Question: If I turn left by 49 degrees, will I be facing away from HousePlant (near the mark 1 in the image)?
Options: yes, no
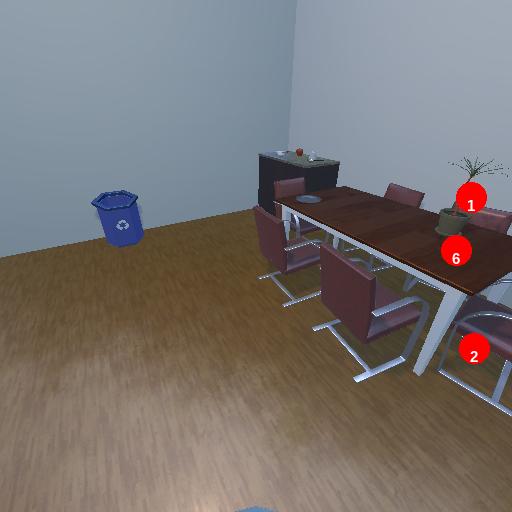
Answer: yes